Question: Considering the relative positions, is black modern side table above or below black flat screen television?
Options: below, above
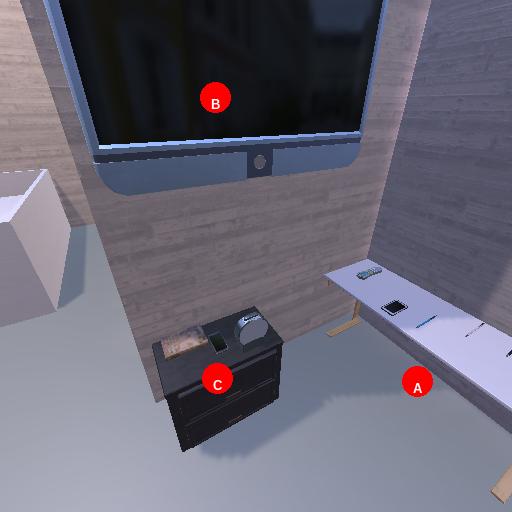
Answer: below